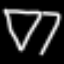
Label: diamond